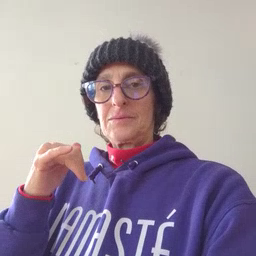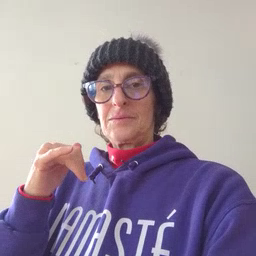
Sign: yellow